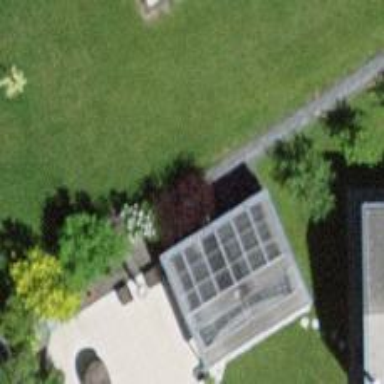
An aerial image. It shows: View of roof of building.